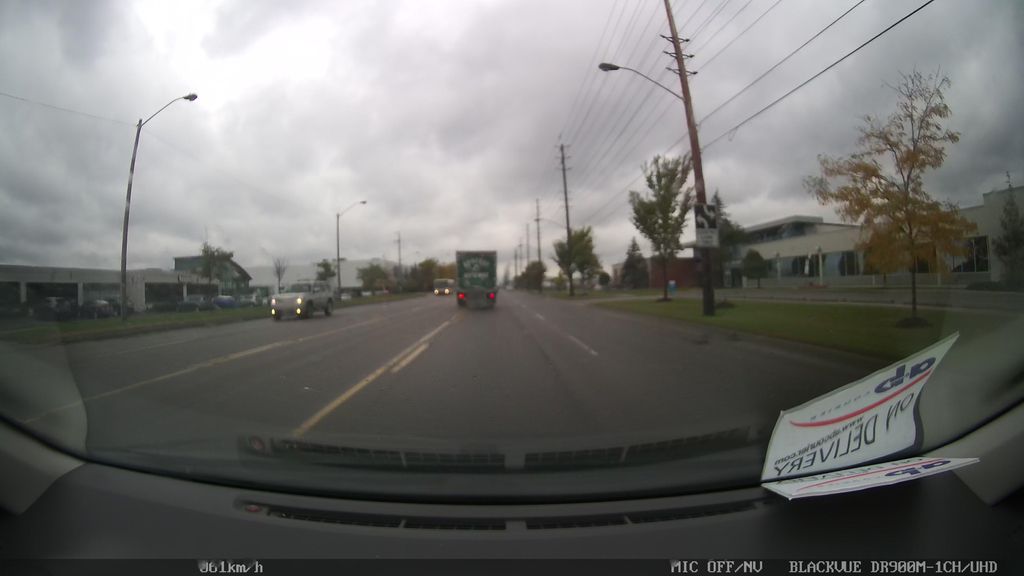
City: toronto